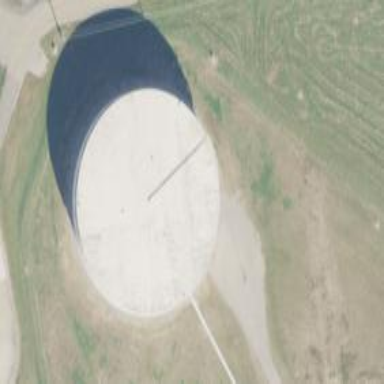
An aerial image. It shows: Storage tank that is man-made.